Question: I dont know is this is possible at all, I'm not even sure how to google it.
Im using SQL Server 2014.
Right now I have a SP that outputs a table with data including MovementID, Vehicle, VehicleType and Total of sales.
But it groups all the vehicles ids and vehicles types with a total.
I need to separate vehicles, which I can.
The problem is that the totals appear duplicated, or triplicated etc.
So, how can I only select that column only one time per ID (MovementID in the example).
I'll keep trying, of course, but any idea would be appreciated.
[
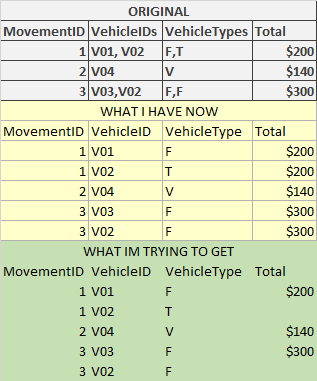
Answer: You can use 'LAG' to see values of the previous row.
'''
with q as (your query here)
select
movementid, vehicleid, vecicletype,
case when movementid = lag(movementid) over (order by movementid, vehicleid)
then null else total
end as total
from q
order by movementid, vehicleid;
'''